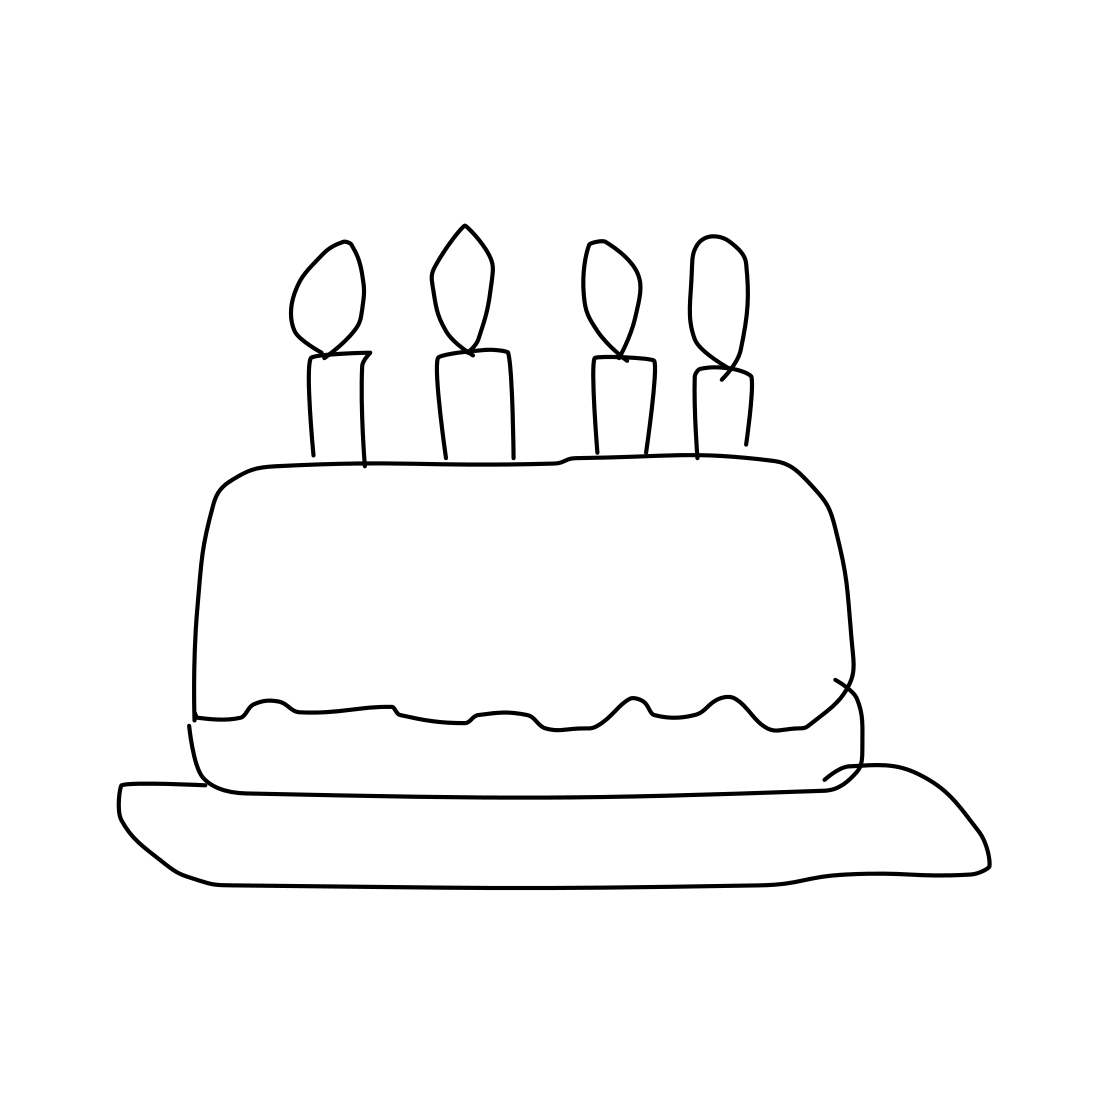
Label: cake